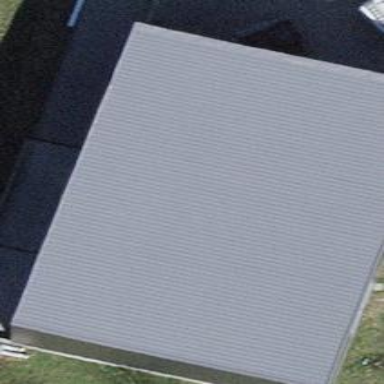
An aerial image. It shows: Building.